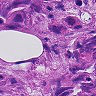
Metastatic tissue present: yes